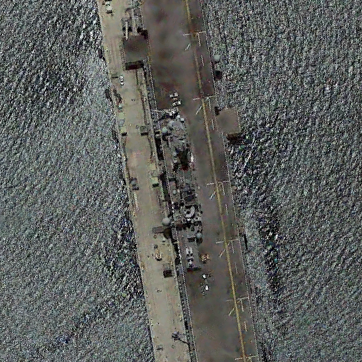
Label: assault